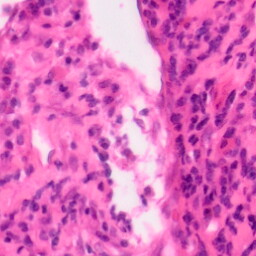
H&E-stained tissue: Colon